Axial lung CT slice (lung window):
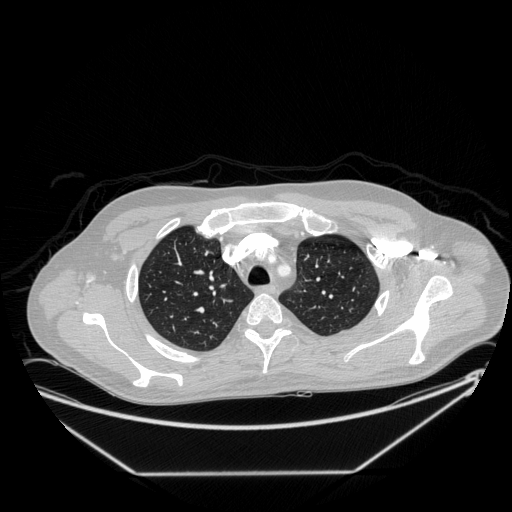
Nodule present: no